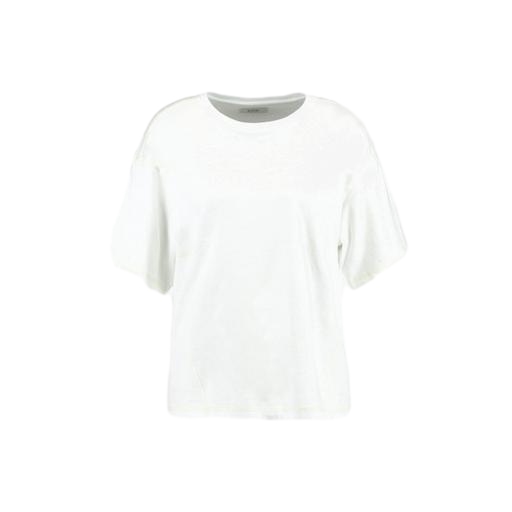
white t-shirt super oversized fit, white petite t-shirt only macy, only white t-shirt, white background